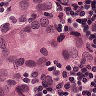
Metastatic tissue present: yes